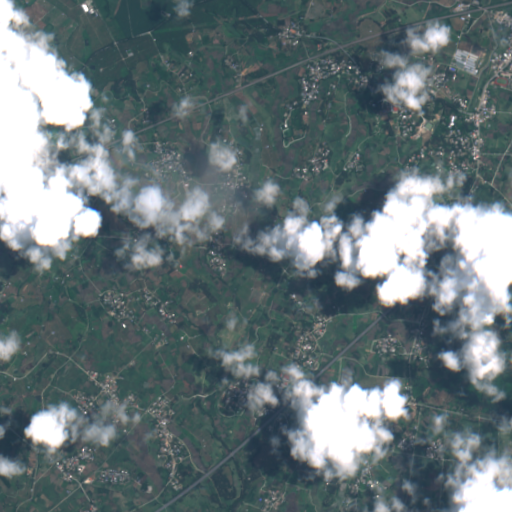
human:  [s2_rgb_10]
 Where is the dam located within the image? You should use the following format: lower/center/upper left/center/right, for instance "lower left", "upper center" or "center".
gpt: The dam is located in the lower right of the image.
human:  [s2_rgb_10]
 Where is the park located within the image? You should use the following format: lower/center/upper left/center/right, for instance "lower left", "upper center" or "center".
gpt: The park is located in the center right of the image.
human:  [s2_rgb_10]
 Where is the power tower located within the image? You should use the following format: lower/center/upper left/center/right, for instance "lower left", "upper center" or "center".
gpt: The power tower is located in the upper of the image.
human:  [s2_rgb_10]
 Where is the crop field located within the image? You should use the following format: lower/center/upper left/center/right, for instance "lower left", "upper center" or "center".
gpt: There is no crop field in the image.